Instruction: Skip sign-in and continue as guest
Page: checkout
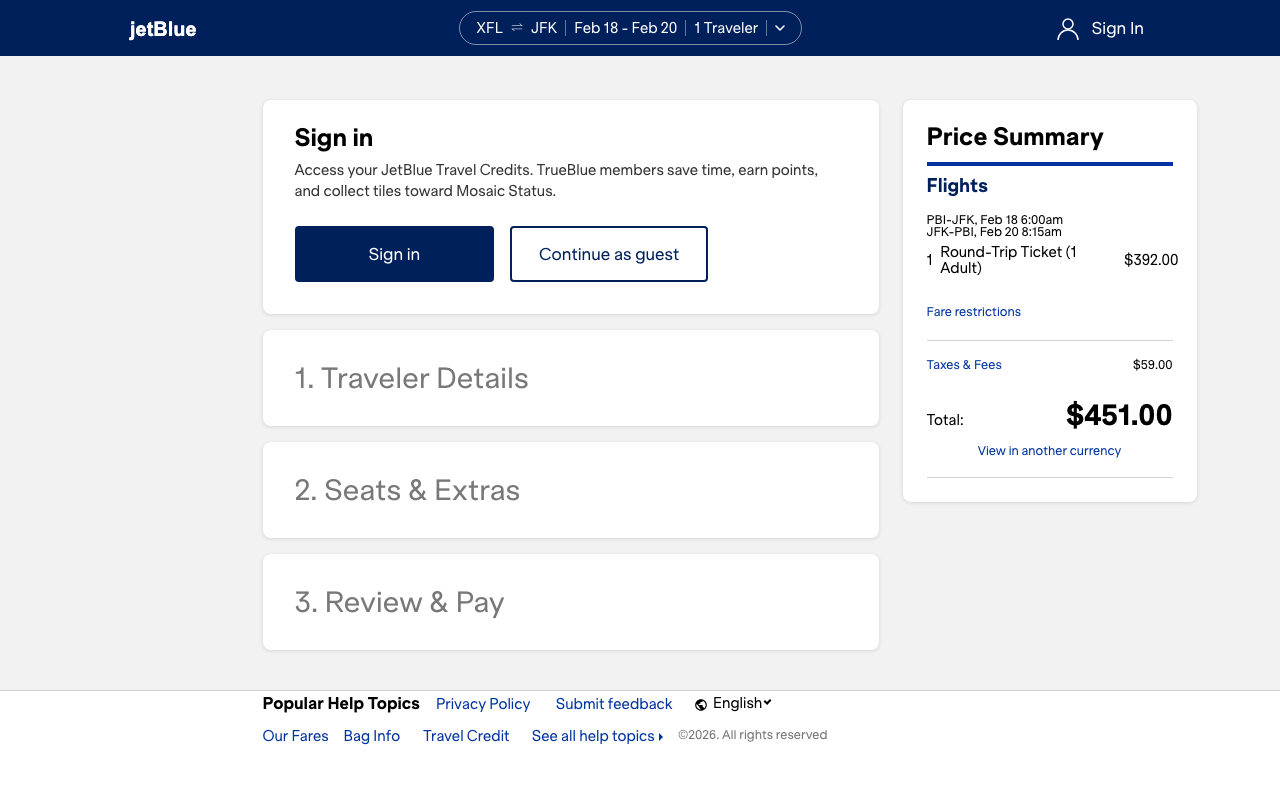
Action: click